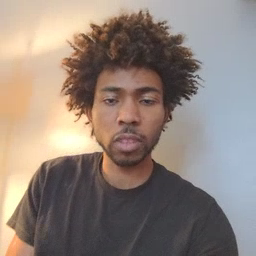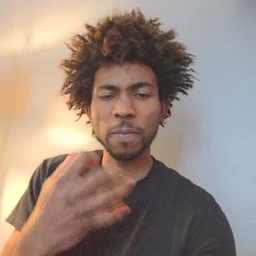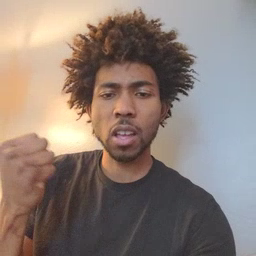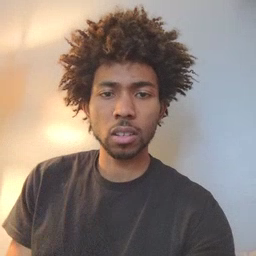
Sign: fast